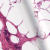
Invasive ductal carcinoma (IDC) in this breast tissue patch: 0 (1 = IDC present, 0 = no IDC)